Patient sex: M
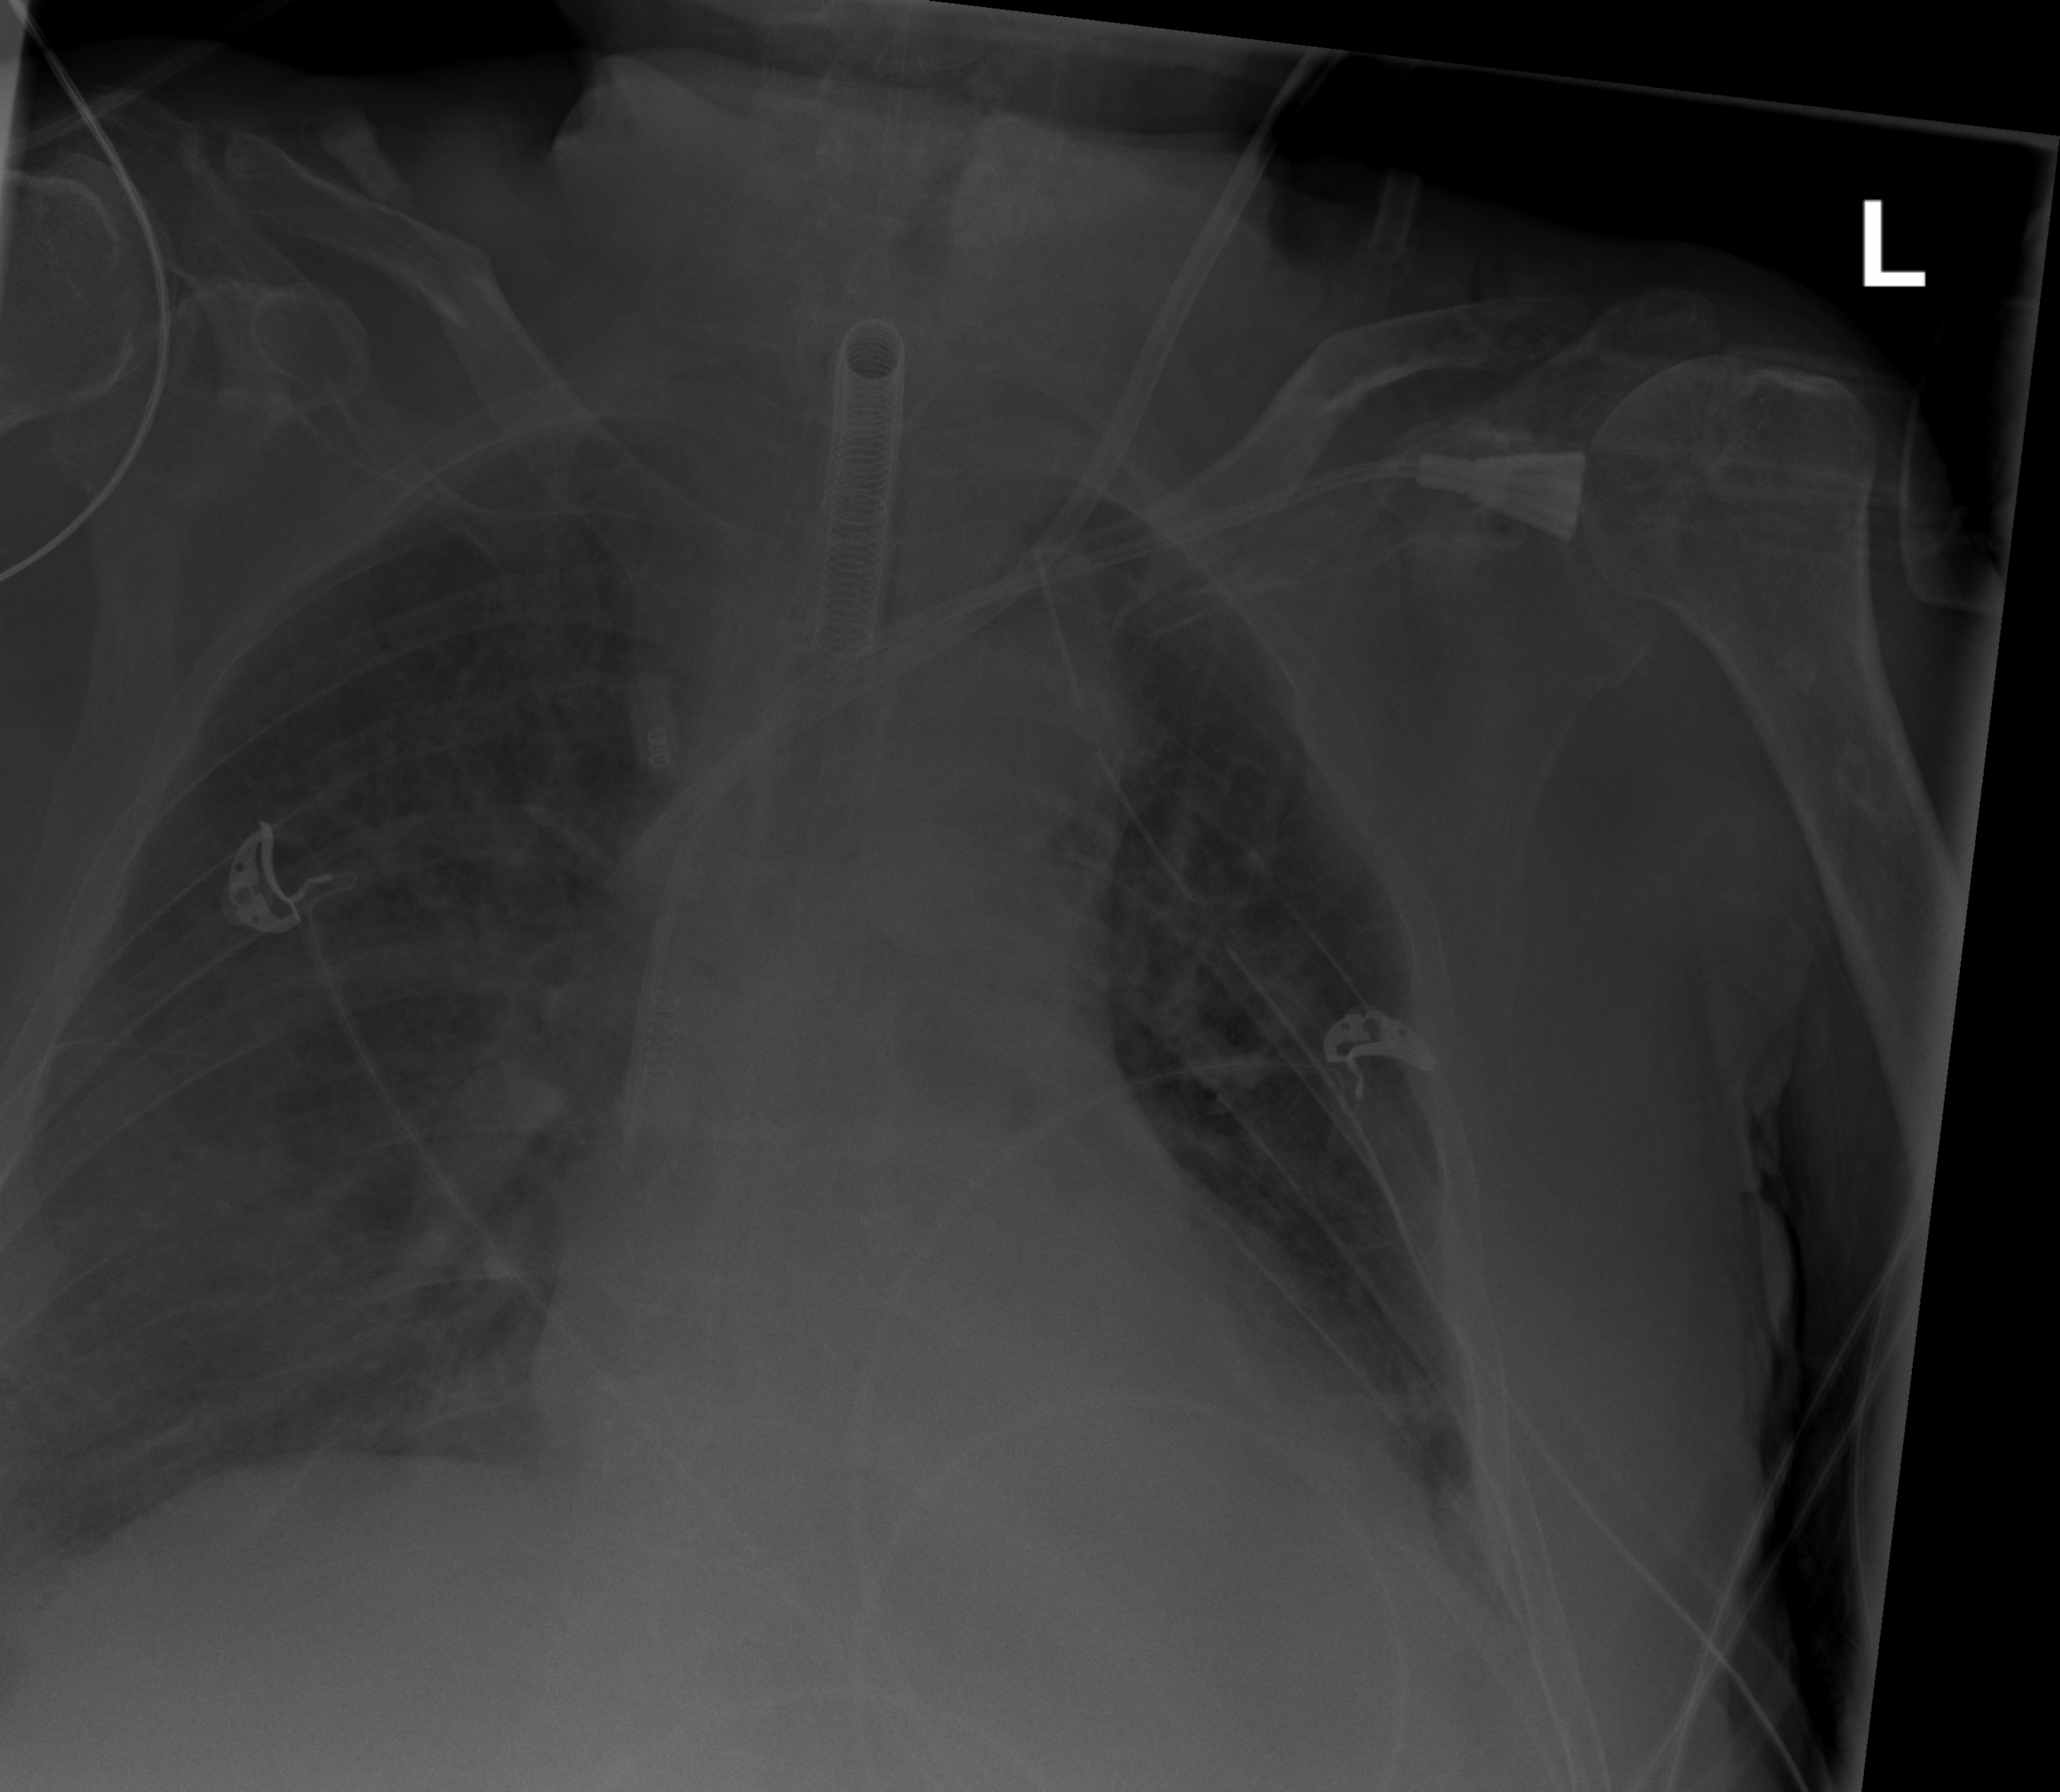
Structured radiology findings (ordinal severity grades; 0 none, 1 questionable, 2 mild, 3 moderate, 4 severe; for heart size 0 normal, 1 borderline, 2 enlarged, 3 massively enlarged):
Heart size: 2
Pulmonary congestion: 3
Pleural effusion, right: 2
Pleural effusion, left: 2
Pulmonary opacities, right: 1
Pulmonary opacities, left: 1
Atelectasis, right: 3
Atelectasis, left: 3